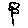
Label: flower